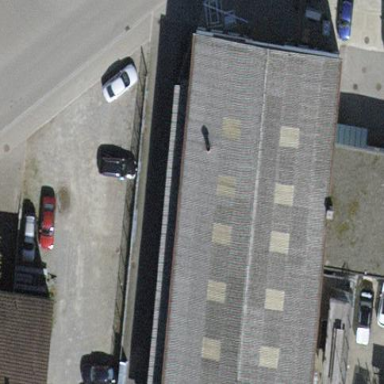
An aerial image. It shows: Industrial building.